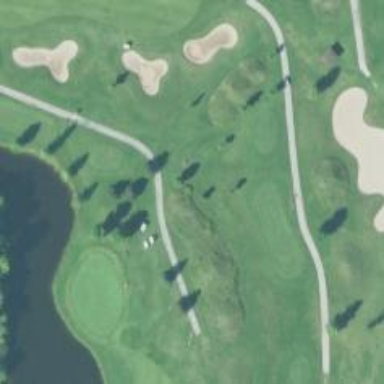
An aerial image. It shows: Path used for both walking and golf.